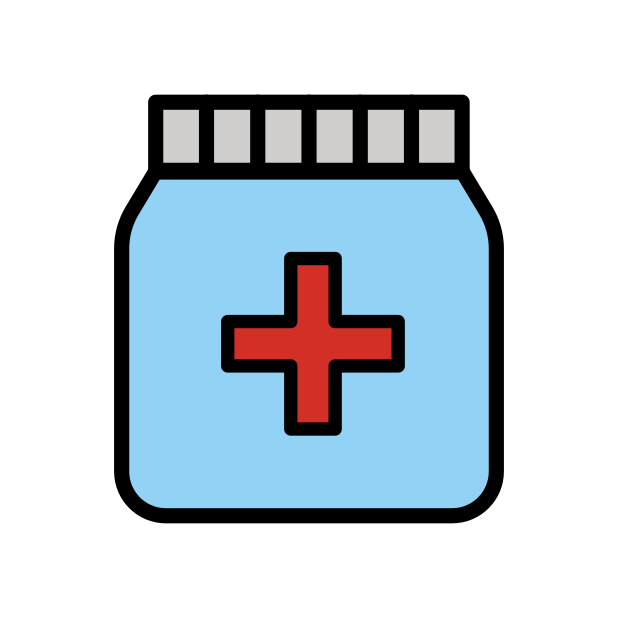
medication